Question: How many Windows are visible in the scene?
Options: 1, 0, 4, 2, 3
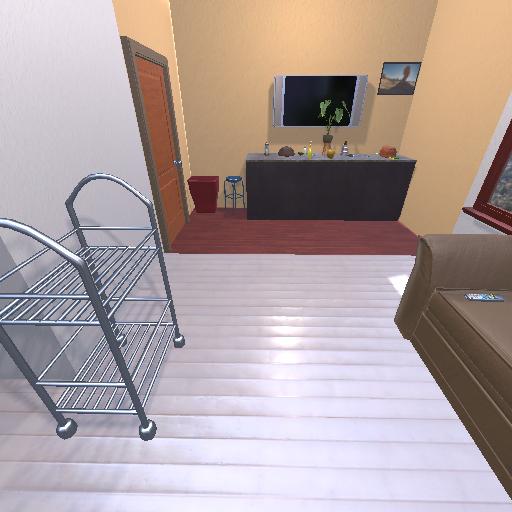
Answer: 1